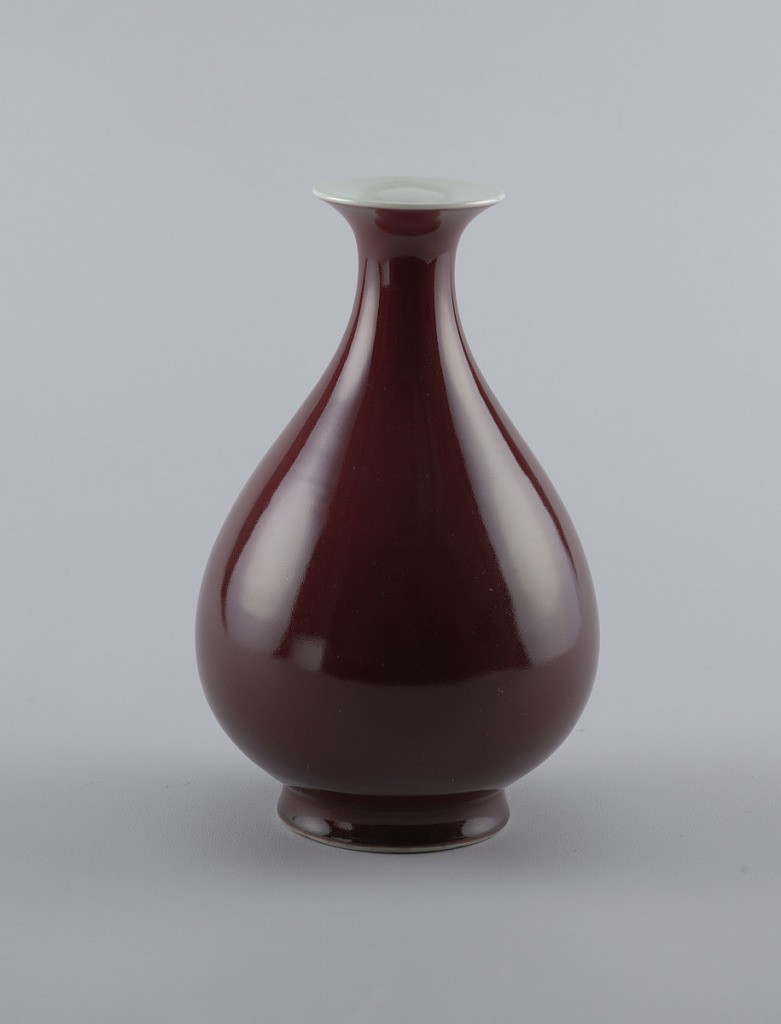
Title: Vase
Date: mid–late 18th century
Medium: Glazed porcelain
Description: Broad pear-shape, with trumpet lip. Coated from white rim to low foot with monochrome glaze having pear skin texture.